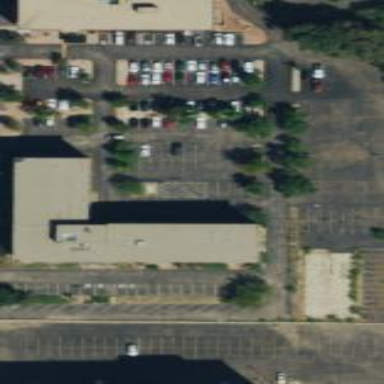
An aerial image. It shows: Building.